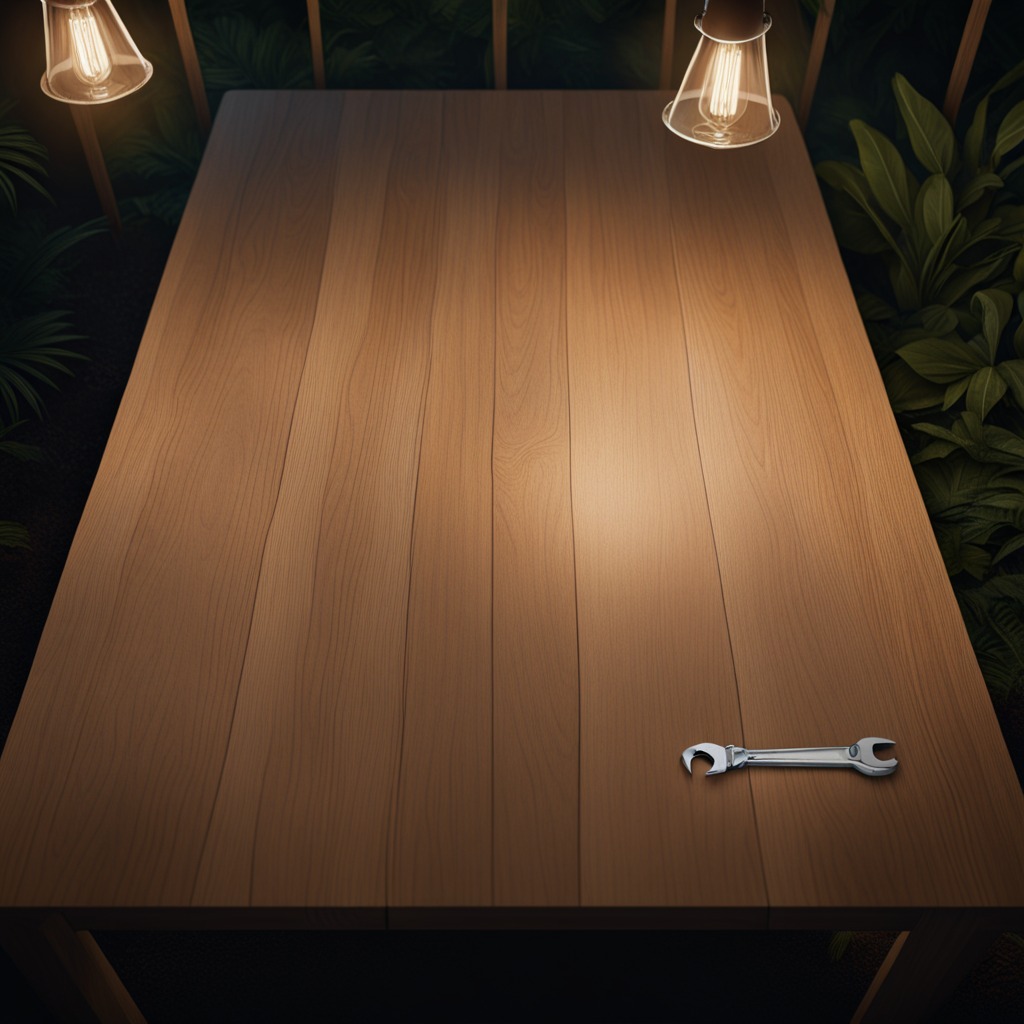
An wrench is lying on the wooden table.